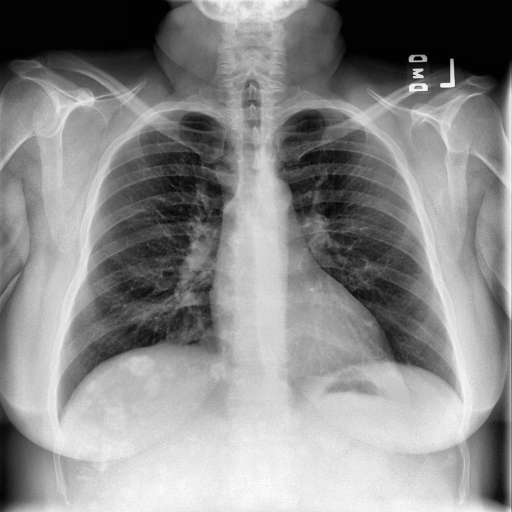
Finding: NORMAL